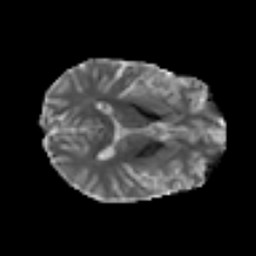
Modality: MD
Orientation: axial
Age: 27
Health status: ill
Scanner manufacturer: philips
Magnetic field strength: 3 T
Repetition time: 9 s
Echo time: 0.127 s